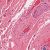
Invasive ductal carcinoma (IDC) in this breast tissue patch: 0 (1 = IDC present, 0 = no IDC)